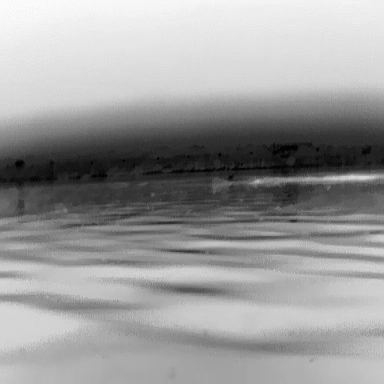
There is a canoe in the infrared image.